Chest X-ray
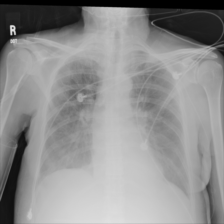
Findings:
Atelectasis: negative
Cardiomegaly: negative
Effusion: negative
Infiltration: negative
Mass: negative
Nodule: negative
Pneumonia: negative
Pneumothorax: negative
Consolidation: negative
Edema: positive
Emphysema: negative
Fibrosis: negative
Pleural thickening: negative
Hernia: negative